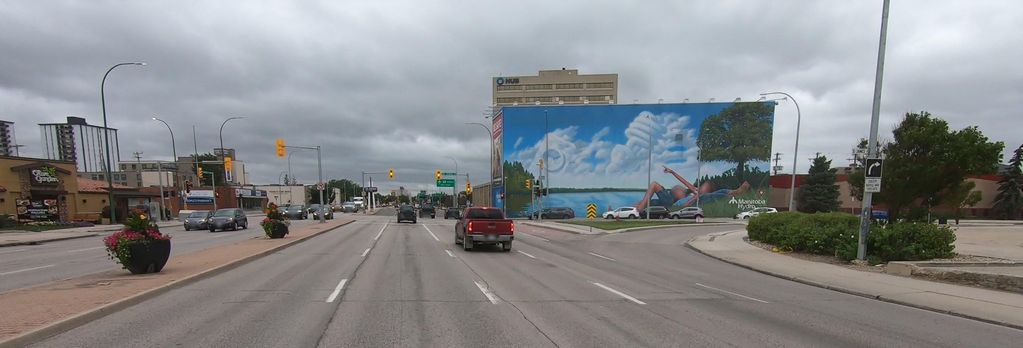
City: winnipeg